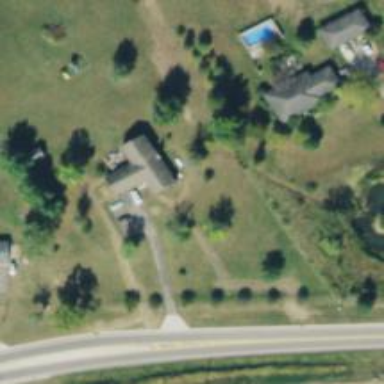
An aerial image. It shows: Driveway.